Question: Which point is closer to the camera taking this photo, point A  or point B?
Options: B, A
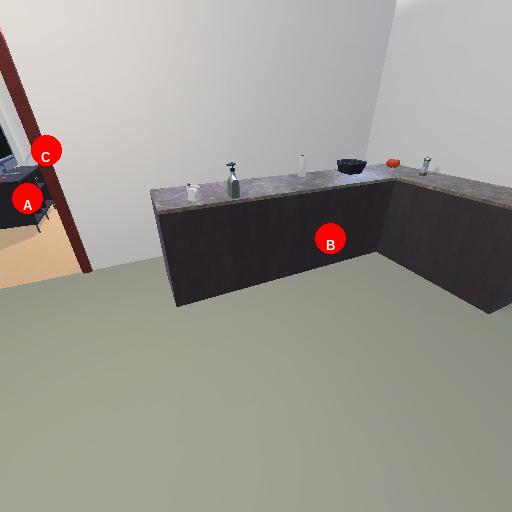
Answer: B